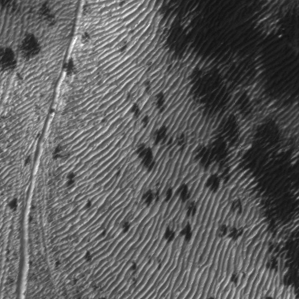
Label: frost